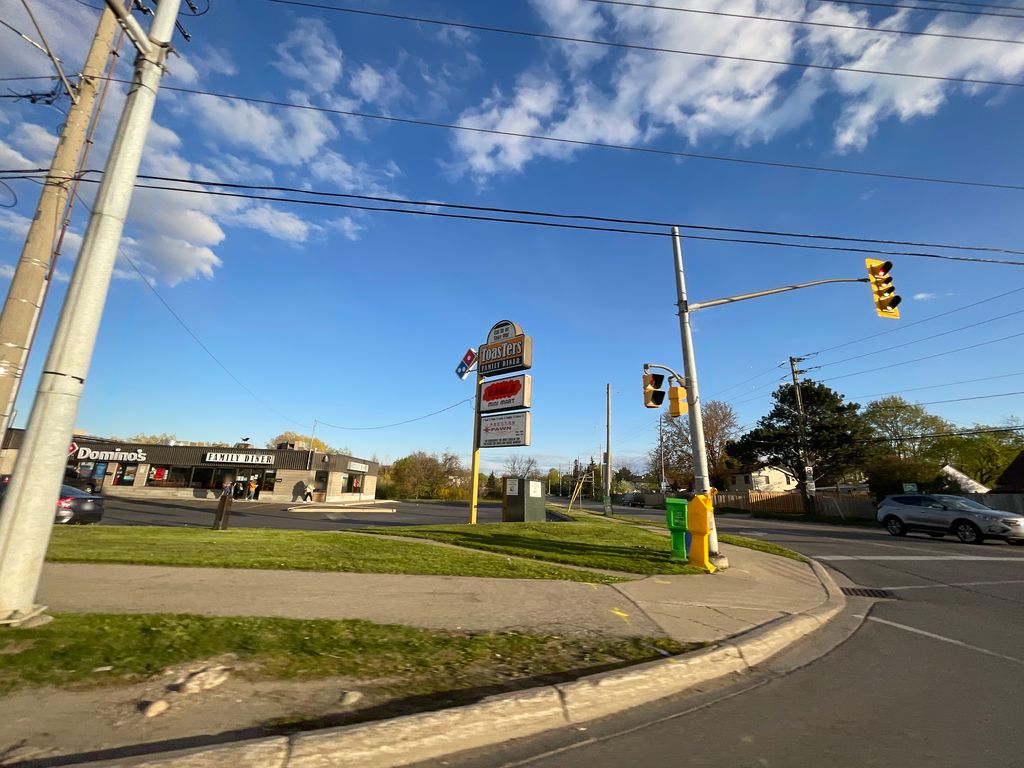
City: kitchener-waterloo